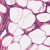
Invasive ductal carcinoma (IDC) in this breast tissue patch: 0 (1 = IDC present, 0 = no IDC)